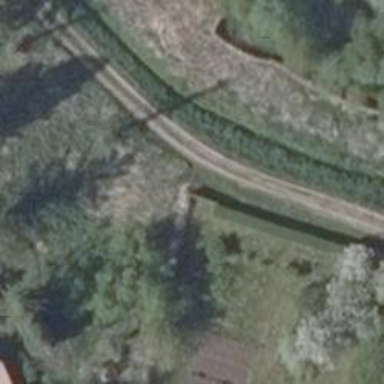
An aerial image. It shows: Dirt track with grade 4 tracktype.